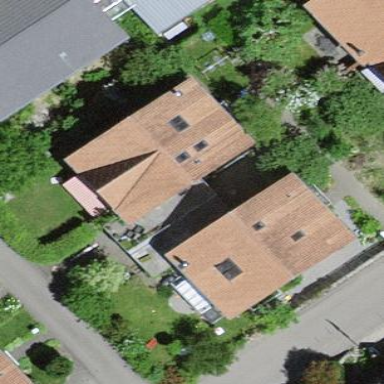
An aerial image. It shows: Residential building.